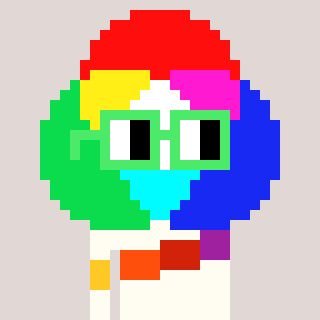
a pixel art character with square light green glasses, a color circle-shaped head and a grayscale-colored body on a warm background